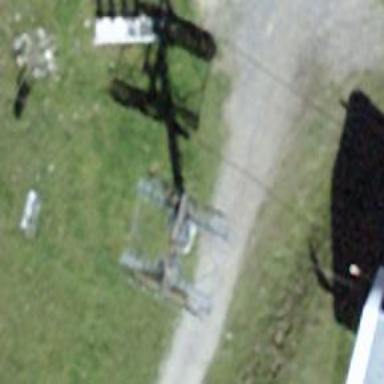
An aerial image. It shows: Pylon for aerialway.